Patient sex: M
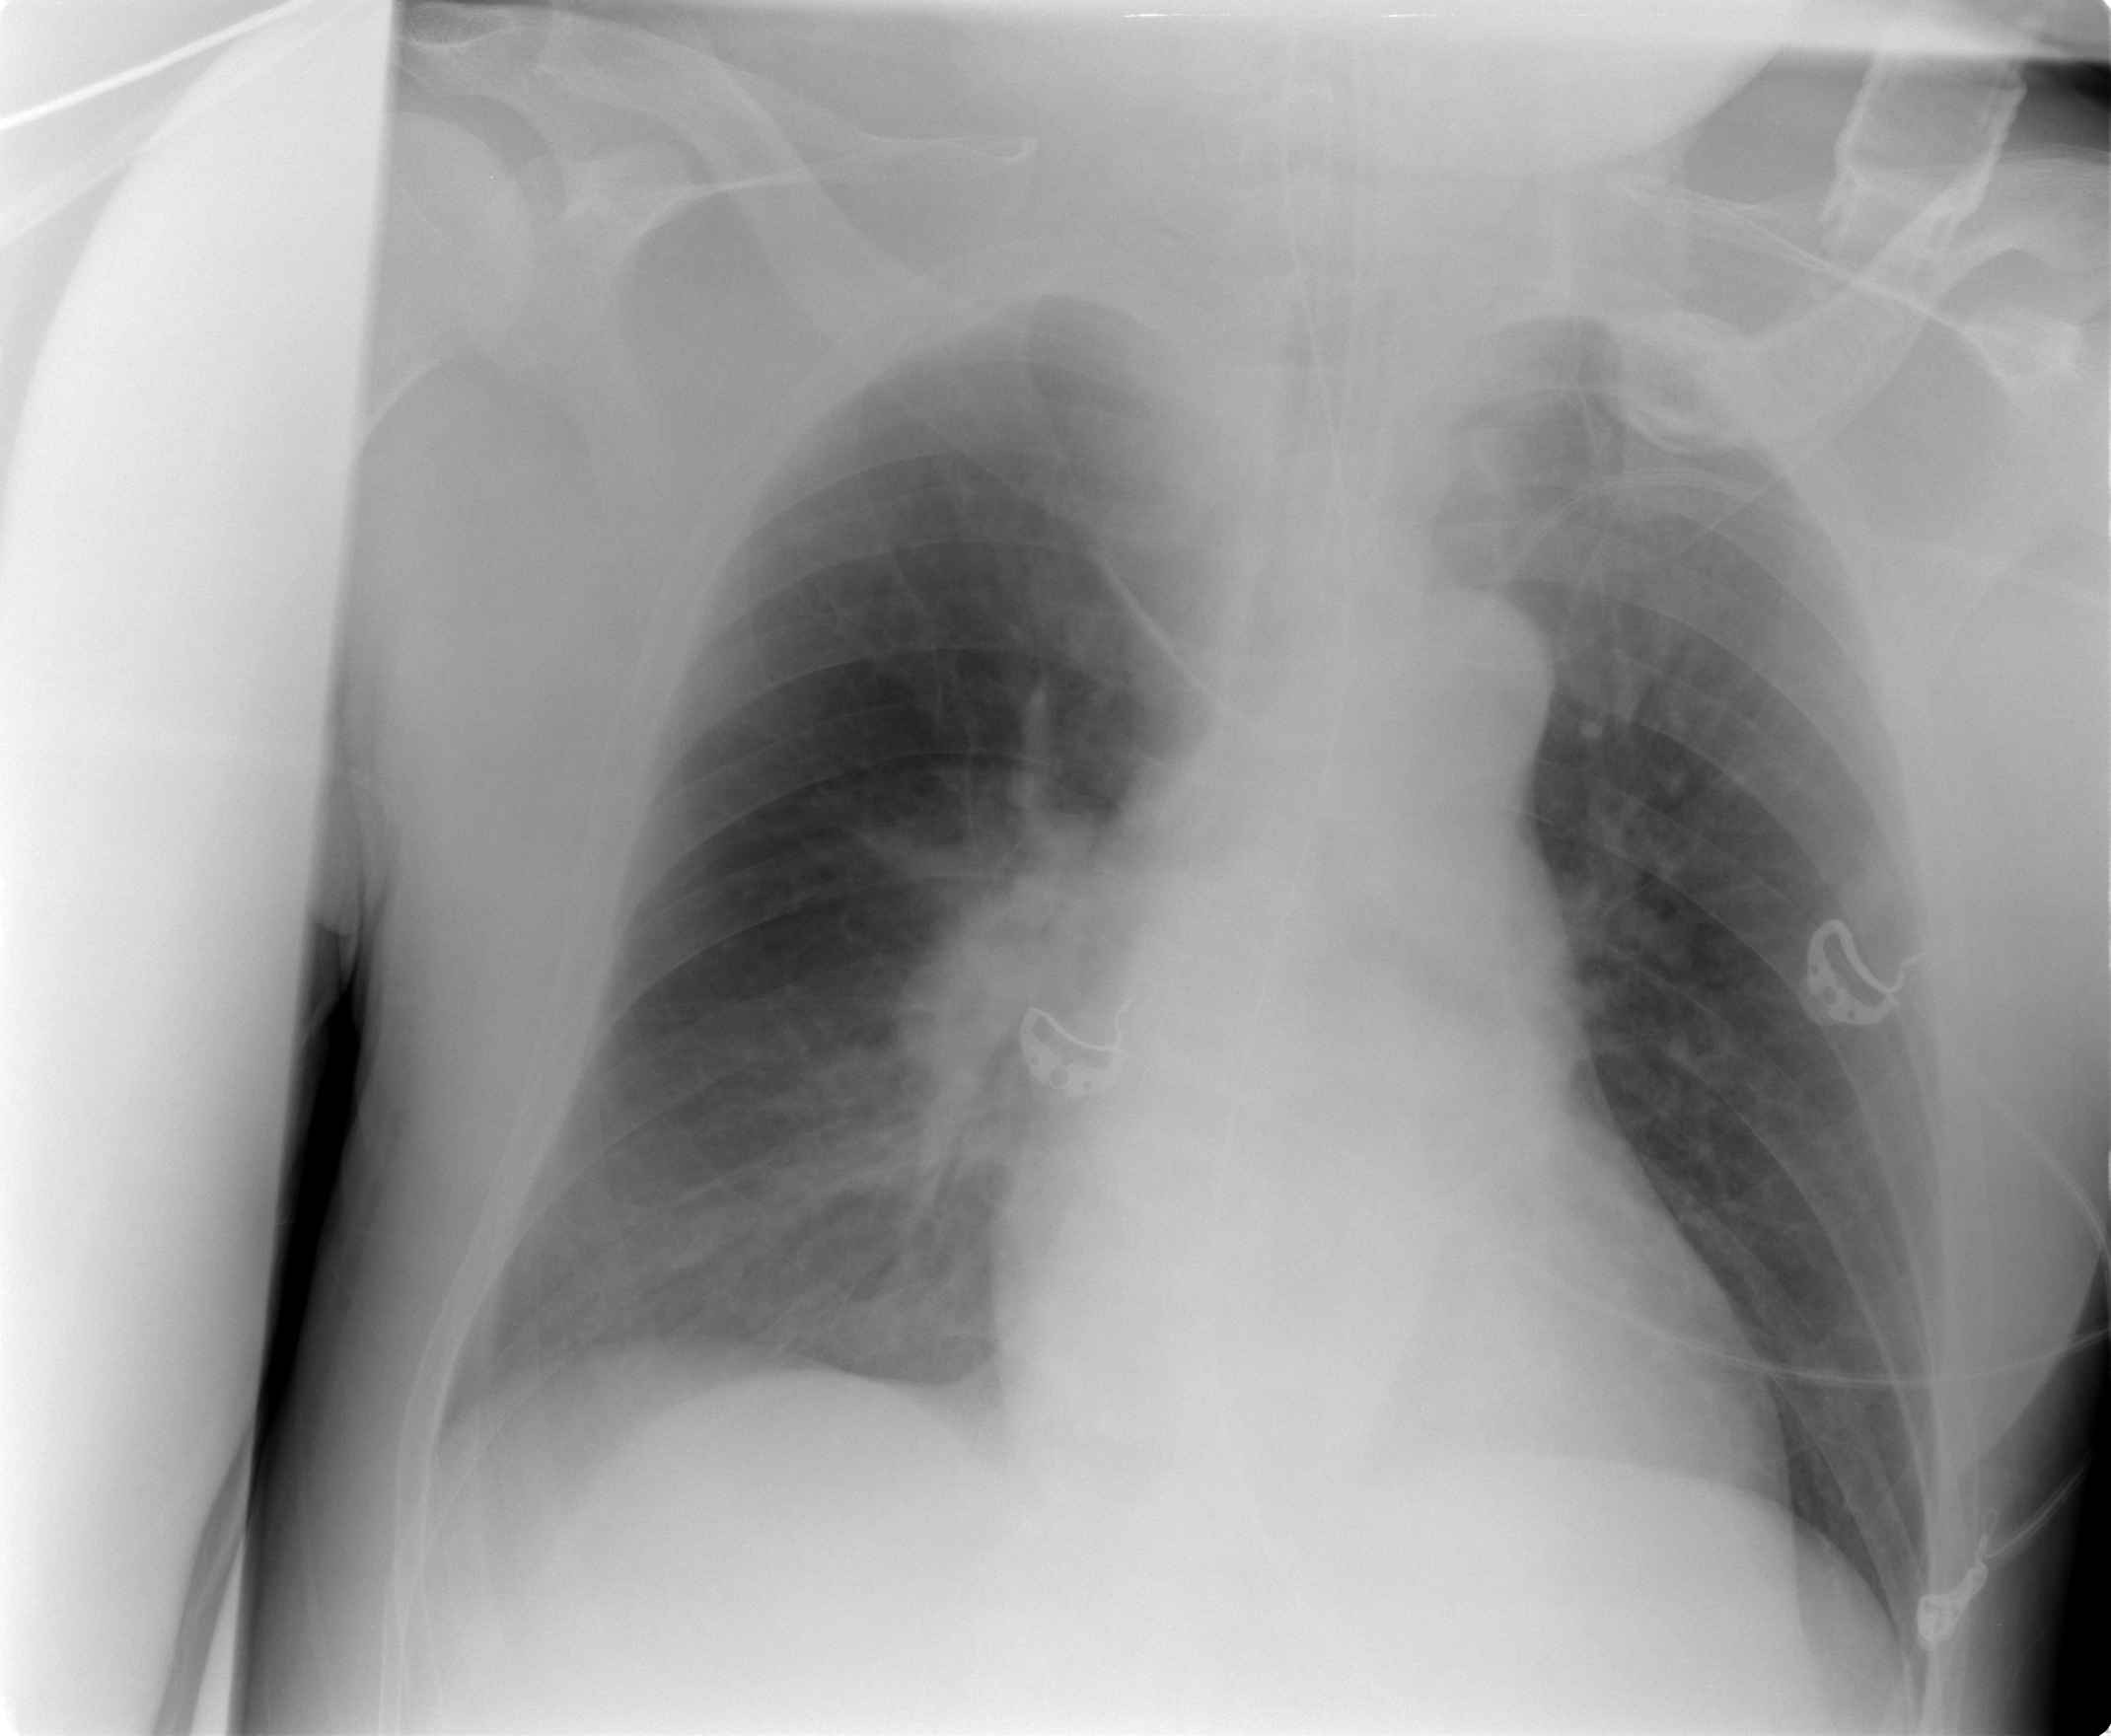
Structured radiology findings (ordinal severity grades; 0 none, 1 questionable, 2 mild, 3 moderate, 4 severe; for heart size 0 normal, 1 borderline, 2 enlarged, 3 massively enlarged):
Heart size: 0
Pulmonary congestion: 0
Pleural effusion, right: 0
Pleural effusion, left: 0
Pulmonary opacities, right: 1
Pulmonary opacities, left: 0
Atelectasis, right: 0
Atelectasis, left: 0